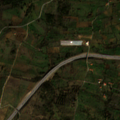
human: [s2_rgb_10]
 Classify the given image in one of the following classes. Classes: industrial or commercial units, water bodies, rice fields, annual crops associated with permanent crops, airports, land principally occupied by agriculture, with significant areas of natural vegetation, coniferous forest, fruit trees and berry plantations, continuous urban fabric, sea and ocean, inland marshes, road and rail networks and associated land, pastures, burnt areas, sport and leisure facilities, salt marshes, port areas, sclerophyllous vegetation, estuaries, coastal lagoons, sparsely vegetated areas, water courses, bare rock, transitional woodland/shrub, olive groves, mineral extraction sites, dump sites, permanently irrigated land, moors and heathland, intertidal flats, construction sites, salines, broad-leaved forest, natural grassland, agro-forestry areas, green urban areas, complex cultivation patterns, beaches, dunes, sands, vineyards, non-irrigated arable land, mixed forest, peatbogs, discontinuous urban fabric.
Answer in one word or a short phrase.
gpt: olive groves